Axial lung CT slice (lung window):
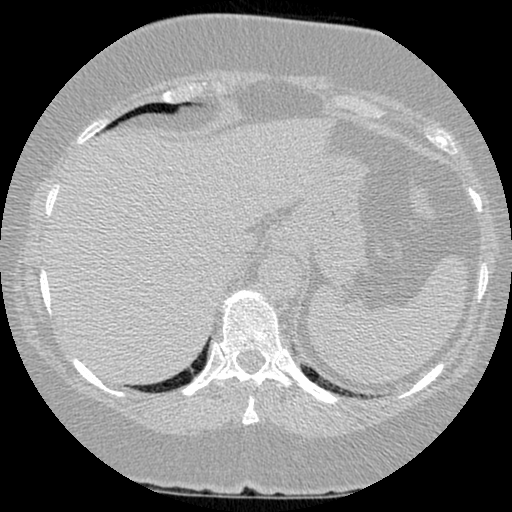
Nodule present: no